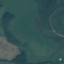
Label: Pasture